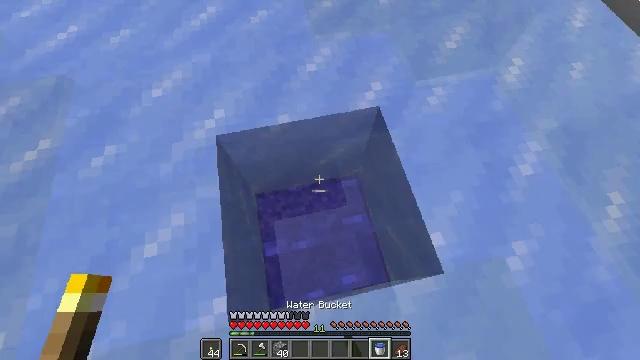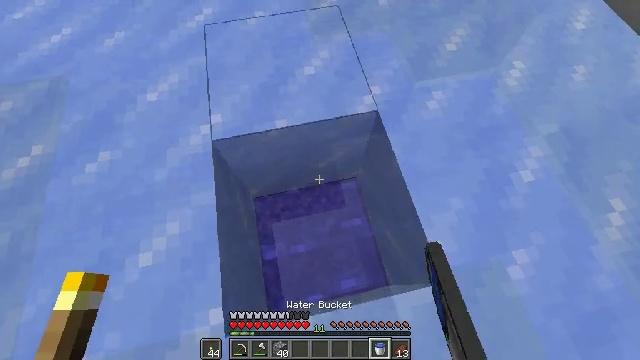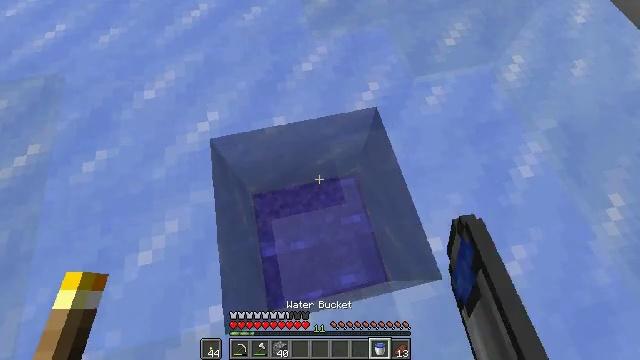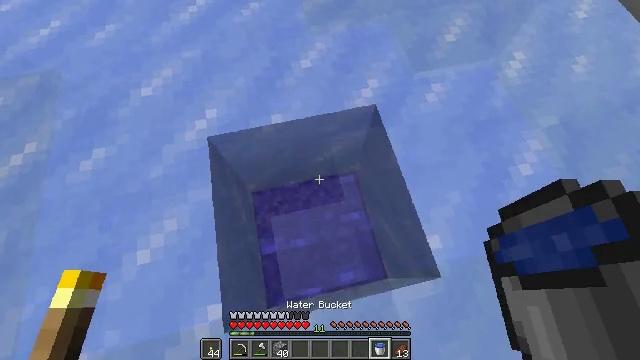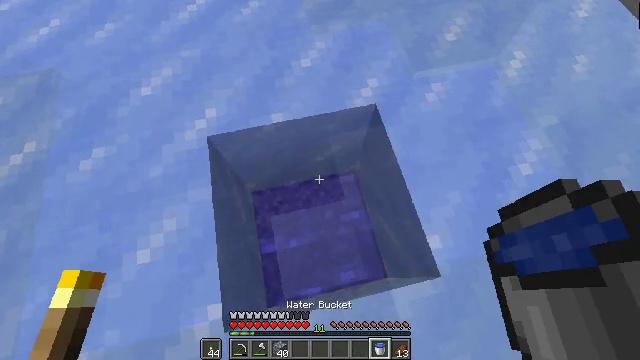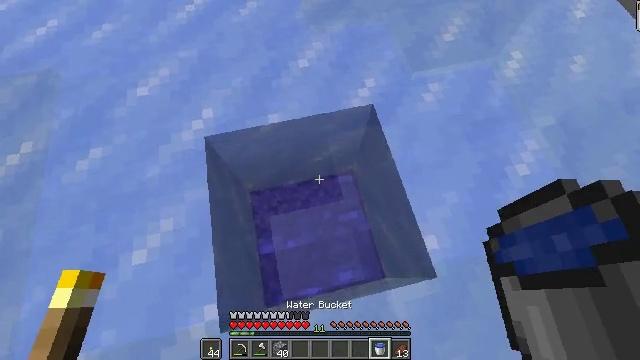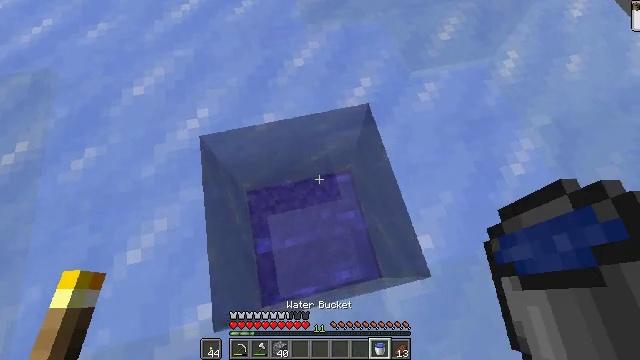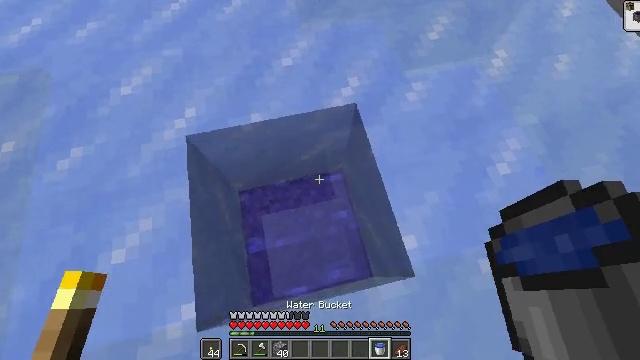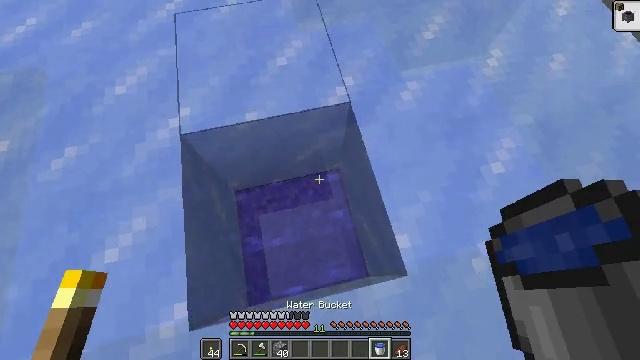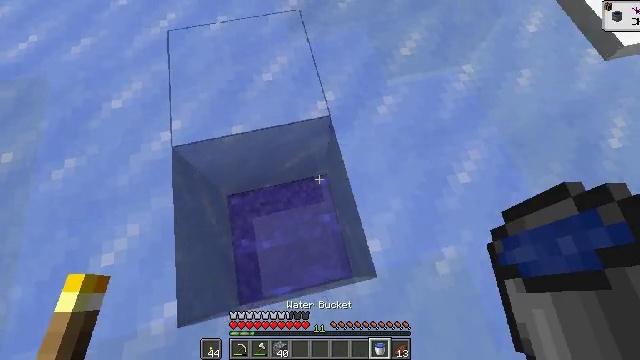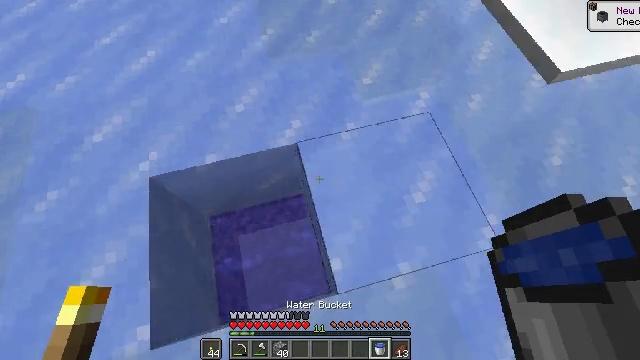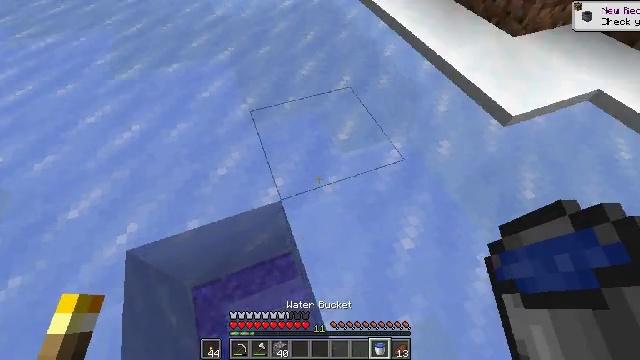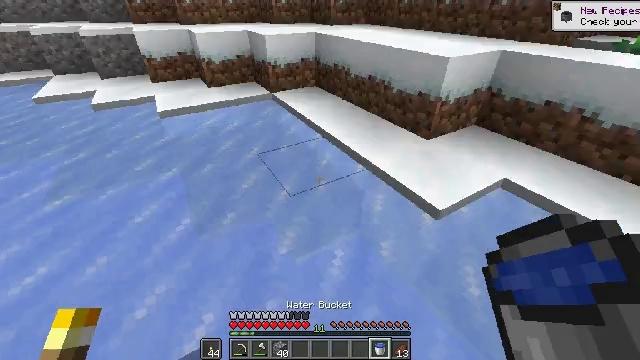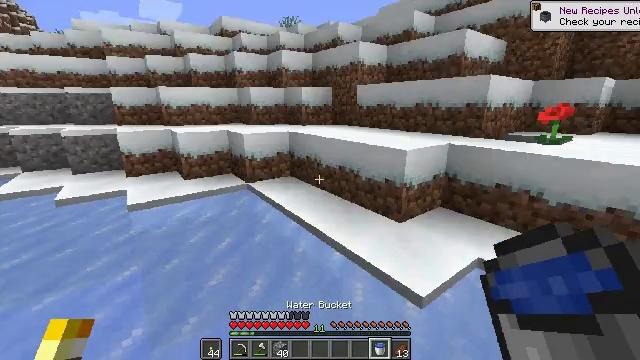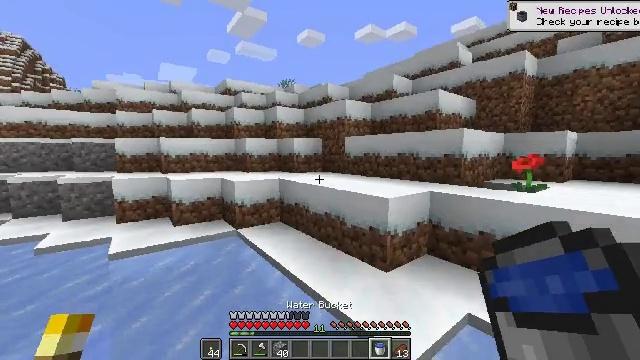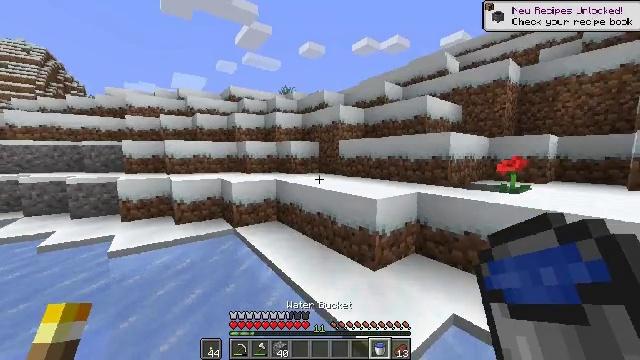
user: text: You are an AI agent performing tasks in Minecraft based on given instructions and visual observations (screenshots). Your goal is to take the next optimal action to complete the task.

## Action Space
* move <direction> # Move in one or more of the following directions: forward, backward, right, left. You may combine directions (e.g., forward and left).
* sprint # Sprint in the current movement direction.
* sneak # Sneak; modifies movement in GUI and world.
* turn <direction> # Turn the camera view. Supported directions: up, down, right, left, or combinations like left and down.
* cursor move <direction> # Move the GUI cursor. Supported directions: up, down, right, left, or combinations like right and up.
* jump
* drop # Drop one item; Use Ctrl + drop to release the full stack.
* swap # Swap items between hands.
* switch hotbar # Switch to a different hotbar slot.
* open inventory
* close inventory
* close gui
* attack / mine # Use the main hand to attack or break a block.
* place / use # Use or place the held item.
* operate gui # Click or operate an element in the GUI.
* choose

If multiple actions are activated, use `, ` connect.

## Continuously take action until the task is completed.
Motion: motion action
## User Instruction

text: Pick up the white carpet.
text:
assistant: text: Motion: sneak
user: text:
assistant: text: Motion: sneak
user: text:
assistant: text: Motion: sneak
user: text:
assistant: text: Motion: sneak
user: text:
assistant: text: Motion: move right, sneak
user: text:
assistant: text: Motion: move right, sneak
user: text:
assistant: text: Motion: move right, sneak
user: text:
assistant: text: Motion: move right
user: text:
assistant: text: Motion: move right
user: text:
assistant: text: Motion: move right, turn right and up
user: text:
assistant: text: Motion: move forward and move right, turn right and up
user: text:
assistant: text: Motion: move forward and move right, turn right and up
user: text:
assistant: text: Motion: move forward and move right, sprint, turn right and up
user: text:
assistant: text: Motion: move forward, sprint, turn up
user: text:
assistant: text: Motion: move forward, sprint
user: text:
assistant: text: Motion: move forward, sprint
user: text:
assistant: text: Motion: move forward, sprint
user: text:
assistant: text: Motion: move forward, sprint
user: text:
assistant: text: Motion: move forward, sprint
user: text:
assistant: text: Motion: move forward, sprint
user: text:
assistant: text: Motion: move forward, sprint
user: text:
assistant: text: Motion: move forward, sprint, turn right
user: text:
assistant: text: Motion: move forward, sprint, turn right, jump
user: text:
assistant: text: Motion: move forward, sprint, jump
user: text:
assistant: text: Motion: move forward, sprint, jump
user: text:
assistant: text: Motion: move forward, sprint, jump
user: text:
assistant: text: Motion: move forward, sprint, jump
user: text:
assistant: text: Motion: move forward, sprint, jump
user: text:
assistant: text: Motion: move forward, sprint, jump
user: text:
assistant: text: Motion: move forward, sprint, jump